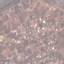
Label: Residential